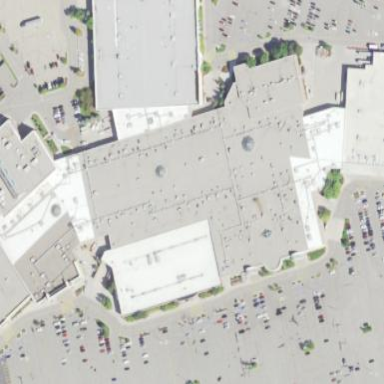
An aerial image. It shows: Retail area.